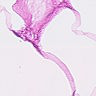
Metastatic tissue present: no